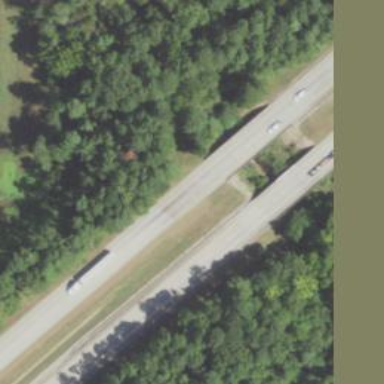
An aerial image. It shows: Beam bridge on motorway.